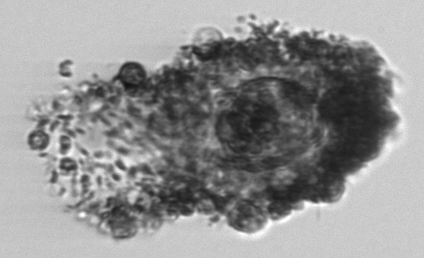
Label: Tintinnidium_mucicola